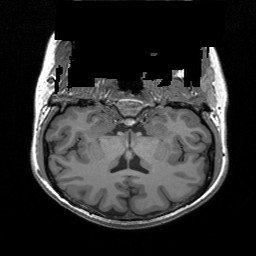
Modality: T1w
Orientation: sagittal